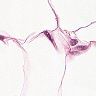
Metastatic tissue present: no